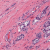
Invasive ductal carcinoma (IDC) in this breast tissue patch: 1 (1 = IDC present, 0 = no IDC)